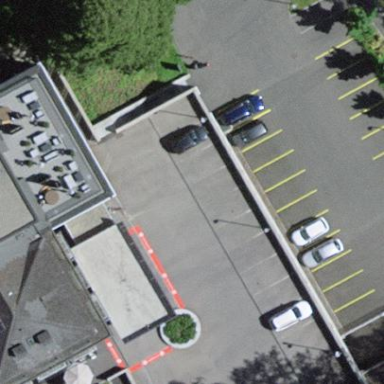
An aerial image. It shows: Rooftop parking area.